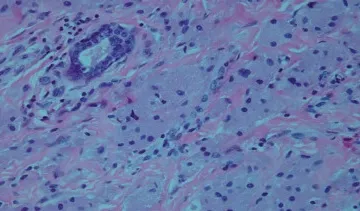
(B) In the fibrous septa, nest-like unencapsulated granulosa cells are also seen (H&E staining, x400).
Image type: pathology (h&e)